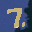
Label: 7